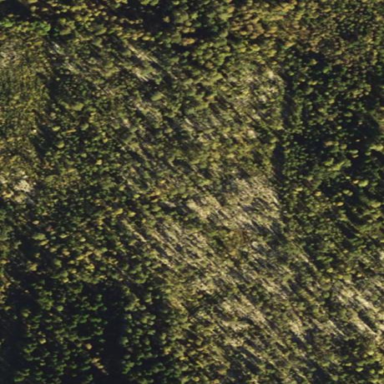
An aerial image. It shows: Landscape of bare rock.